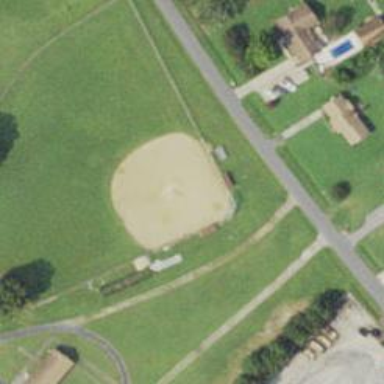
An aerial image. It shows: Infield baseball field with natural sand surface.